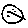
Label: smiley face